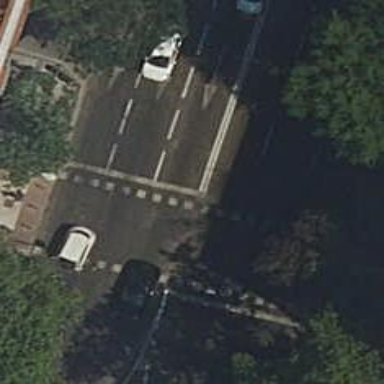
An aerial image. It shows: Crossing with traffic signals.